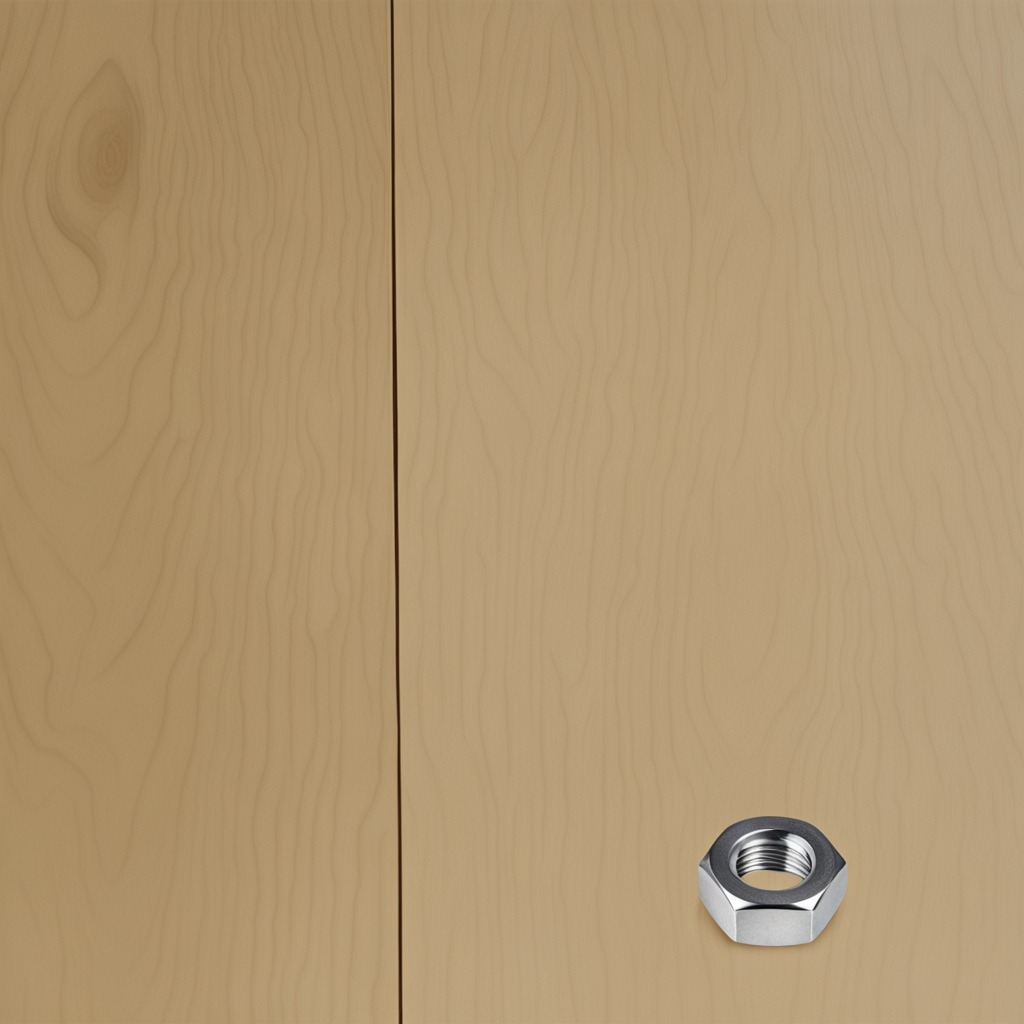
A metal nut is lying on the plywood surface in a paint workshop lit by afternoon window light.